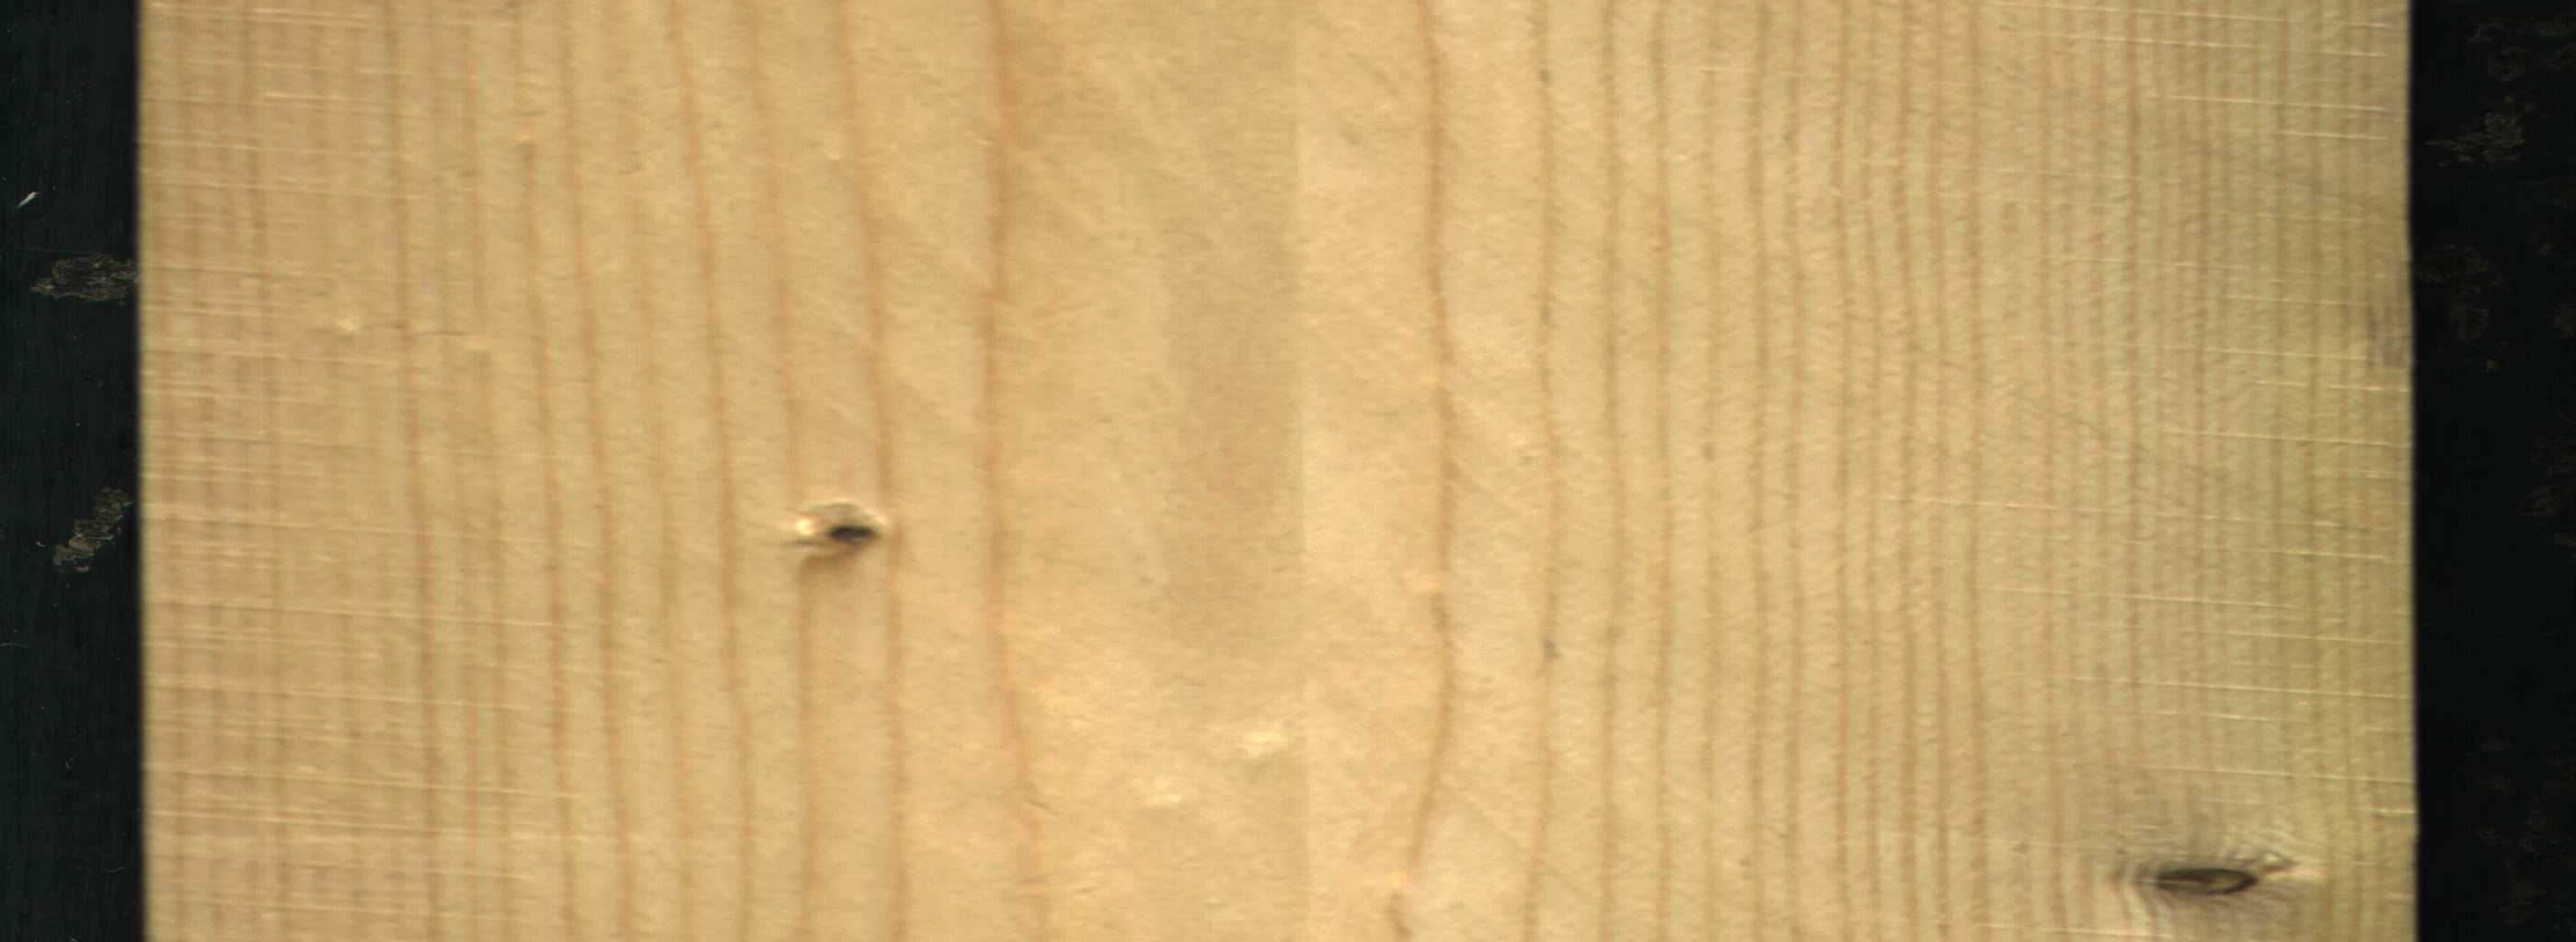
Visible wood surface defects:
Dead_Knot
Live_Knot